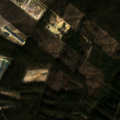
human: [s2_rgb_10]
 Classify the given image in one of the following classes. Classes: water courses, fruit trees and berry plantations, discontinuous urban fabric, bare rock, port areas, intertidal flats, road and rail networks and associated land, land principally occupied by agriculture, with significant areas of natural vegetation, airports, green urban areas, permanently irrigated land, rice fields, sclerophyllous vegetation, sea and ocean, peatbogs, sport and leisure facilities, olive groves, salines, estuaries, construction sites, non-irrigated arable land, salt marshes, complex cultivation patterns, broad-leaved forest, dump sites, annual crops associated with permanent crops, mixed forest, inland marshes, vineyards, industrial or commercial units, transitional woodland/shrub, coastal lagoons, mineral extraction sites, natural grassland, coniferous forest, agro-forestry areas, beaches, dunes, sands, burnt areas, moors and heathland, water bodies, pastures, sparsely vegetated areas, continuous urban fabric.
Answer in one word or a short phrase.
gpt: coniferous forest, mixed forest, transitional woodland/shrub